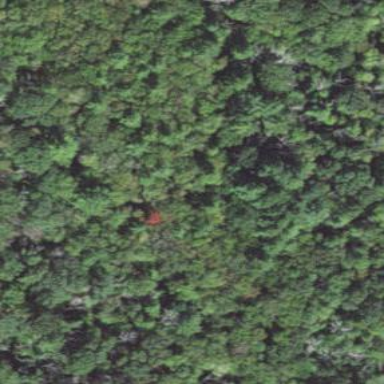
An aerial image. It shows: Mixed woodland with various types of leaves.